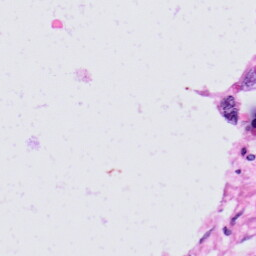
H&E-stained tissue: Skin